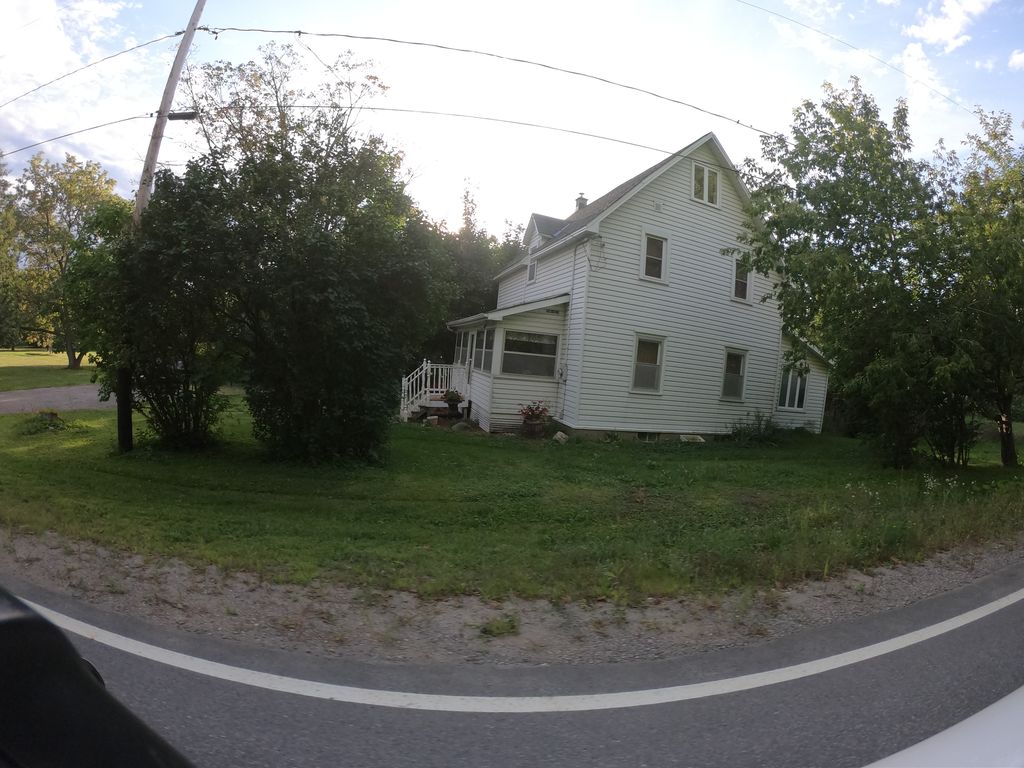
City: ottawa-gatineau